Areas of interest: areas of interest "Shopping Mall"
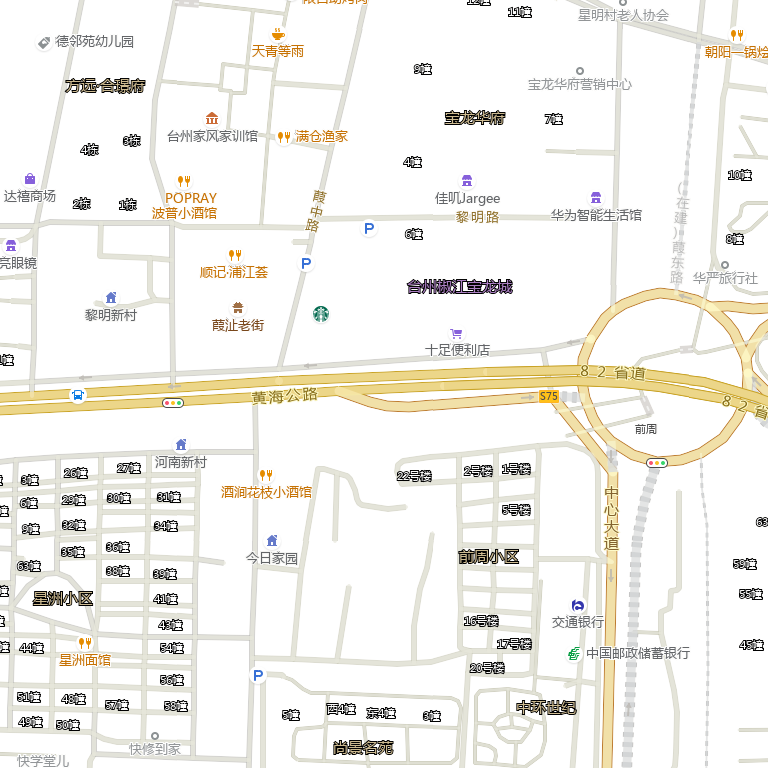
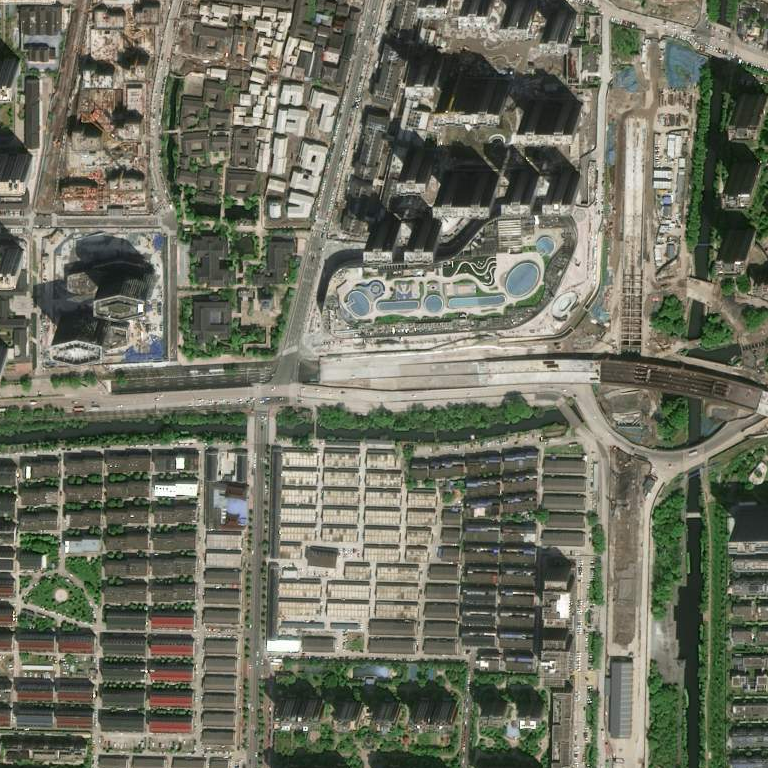